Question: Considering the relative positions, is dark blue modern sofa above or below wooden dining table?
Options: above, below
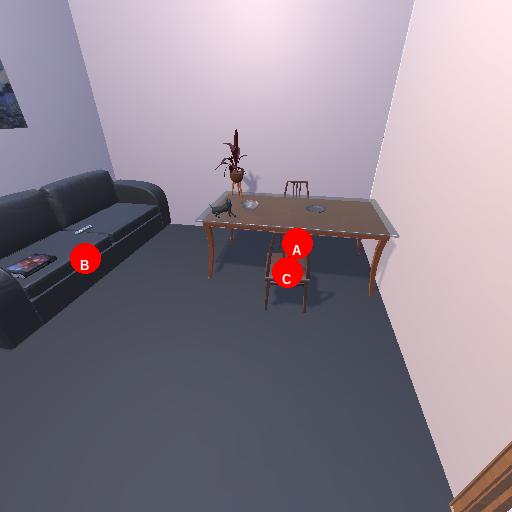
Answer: above